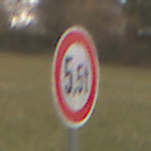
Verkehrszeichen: TatsaechlicheMasse
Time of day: Midday
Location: Outdoor (Nature)
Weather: Overcast
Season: NotSpecified
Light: Natural